Aerial crown-view tile of a tropical tree (Barro Colorado Island, Panama), acquired 20240716:
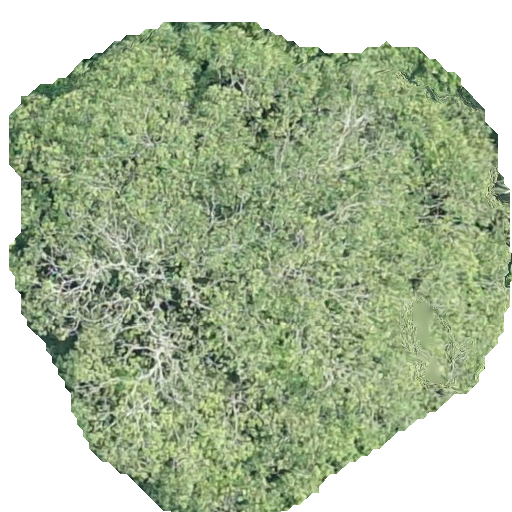
Species: Dipteryx oleifera
GBIF accepted scientific name: Dipteryx oleifera
Crown area: 302.588 m²